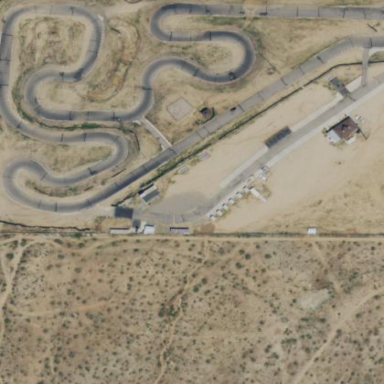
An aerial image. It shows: Motor sport raceway.